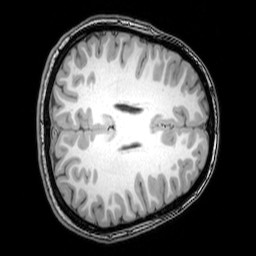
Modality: T1w
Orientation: axial
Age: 24
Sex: female
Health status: healthy
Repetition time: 0.081 s
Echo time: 0.037 s